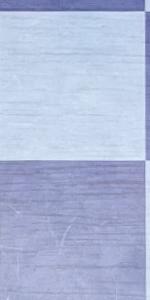
Label: Empty